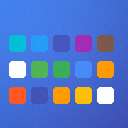
Screen state: on